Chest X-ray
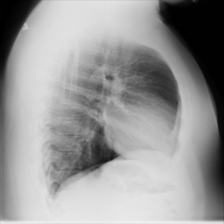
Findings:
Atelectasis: negative
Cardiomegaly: negative
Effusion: negative
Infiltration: negative
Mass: negative
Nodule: negative
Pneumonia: negative
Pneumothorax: negative
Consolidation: negative
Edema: negative
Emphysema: negative
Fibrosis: negative
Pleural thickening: negative
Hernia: negative